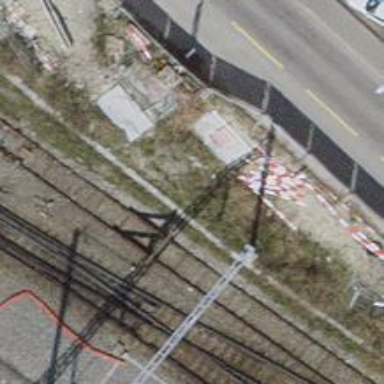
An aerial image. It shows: Rail siding with electrified contact lines.